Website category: university
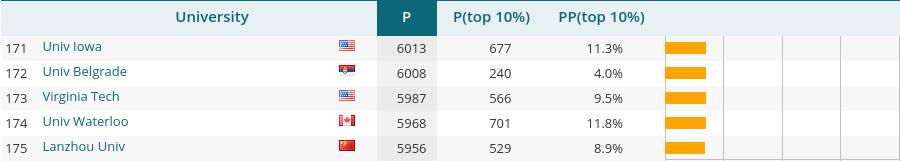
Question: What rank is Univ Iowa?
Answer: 171

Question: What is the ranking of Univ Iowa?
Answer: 171

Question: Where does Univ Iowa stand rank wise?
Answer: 171

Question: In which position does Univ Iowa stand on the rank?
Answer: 171

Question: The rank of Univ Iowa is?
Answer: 171

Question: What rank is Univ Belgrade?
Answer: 172

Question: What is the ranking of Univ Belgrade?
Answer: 172

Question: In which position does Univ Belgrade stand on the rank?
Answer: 172

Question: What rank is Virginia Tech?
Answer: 173

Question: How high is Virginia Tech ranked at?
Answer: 173

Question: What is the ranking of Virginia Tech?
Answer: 173

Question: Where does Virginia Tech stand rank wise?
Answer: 173

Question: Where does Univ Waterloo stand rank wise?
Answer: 174

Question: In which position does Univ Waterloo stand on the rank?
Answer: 174

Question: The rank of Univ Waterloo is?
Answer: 174

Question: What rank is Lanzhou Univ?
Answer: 175

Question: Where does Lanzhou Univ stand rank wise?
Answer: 175

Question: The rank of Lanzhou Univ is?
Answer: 175

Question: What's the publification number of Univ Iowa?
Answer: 6013

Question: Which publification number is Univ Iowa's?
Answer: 6013

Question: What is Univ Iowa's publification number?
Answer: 6013

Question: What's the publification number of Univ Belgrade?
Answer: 6008

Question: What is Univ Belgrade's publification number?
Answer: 6008

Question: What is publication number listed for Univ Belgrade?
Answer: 6008

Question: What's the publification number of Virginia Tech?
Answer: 5987

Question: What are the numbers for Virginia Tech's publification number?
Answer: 5987

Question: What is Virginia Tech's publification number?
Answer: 5987

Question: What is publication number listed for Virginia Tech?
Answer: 5987

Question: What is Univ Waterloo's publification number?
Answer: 5968

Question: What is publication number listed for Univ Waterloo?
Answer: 5968

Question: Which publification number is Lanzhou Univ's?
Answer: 5956

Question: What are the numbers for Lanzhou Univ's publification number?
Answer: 5956

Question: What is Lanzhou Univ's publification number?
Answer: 5956

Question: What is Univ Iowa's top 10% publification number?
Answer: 677

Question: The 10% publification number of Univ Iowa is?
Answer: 677

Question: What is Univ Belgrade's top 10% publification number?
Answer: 240

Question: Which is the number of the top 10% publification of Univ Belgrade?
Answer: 240

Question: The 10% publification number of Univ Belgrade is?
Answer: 240

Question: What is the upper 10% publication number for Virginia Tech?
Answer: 566

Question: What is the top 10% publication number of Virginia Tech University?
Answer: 566

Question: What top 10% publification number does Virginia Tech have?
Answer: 566

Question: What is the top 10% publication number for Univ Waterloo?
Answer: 701

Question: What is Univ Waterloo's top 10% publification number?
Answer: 701

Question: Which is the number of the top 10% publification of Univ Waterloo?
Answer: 701

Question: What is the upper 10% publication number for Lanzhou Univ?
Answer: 529

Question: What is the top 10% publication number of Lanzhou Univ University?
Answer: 529

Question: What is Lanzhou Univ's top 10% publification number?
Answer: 529

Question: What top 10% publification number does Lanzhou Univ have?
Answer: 529

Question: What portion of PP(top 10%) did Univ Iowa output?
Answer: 11.3%

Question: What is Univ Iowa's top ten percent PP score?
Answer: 11.3%

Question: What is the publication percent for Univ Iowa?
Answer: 11.3%

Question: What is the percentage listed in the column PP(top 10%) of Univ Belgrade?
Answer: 4.0%

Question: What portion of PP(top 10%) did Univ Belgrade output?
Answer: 4.0%

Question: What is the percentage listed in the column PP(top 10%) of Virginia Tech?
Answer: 9.5%

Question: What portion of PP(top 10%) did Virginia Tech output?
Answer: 9.5%

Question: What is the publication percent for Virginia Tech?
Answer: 9.5%

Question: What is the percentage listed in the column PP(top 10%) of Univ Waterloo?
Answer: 11.8%

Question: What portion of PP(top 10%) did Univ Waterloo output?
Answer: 11.8%

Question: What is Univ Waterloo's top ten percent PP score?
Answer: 11.8%

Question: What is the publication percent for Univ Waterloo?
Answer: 11.8%

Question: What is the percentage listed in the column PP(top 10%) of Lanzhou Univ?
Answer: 8.9%

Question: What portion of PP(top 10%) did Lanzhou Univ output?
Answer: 8.9%

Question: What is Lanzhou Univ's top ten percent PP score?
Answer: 8.9%

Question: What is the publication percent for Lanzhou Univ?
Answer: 8.9%